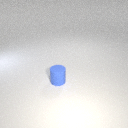
small blue rubber cylinder